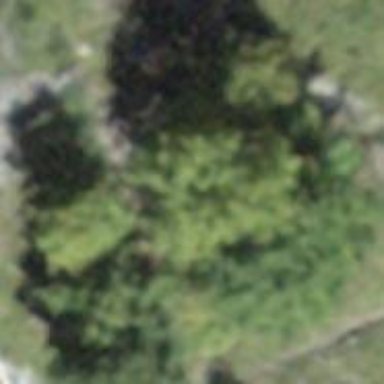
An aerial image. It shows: Forest area.